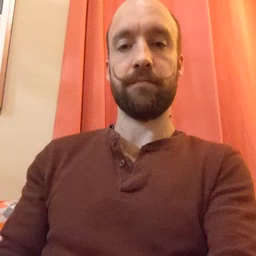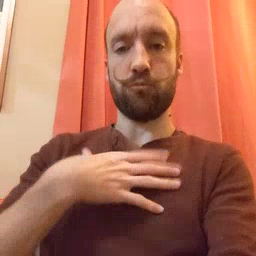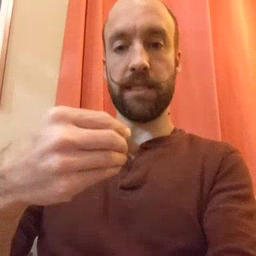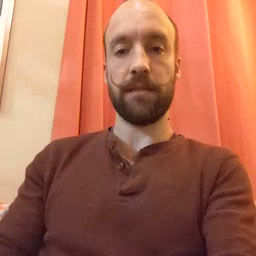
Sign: white